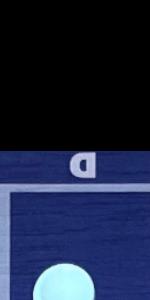
Label: Empty